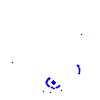
Particle: kaon